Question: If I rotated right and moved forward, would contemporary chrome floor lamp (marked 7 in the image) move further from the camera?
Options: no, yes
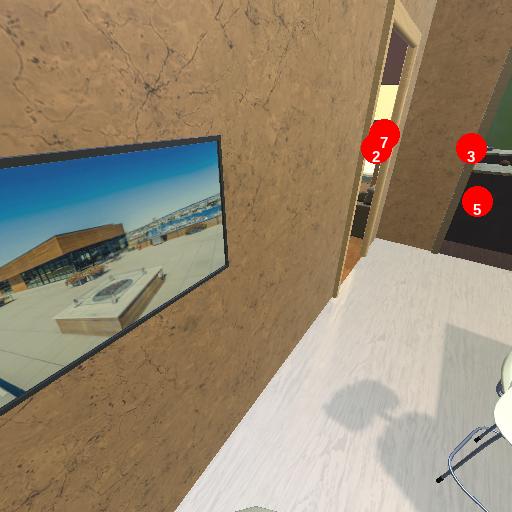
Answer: no